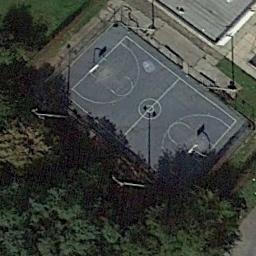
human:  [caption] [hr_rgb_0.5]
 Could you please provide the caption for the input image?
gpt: There is a basketball court surrounded by many trees .

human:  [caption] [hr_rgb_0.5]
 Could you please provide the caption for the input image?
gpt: A basketball court next to the open area and some trees beside .

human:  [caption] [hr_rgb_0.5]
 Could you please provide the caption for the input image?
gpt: Next to the basketball courts are a large amount of trees .

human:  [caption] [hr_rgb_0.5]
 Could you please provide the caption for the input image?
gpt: There is a red basketball court on the playground .

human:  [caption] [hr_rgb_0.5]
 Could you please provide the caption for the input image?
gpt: Many trees are near the basketball court .